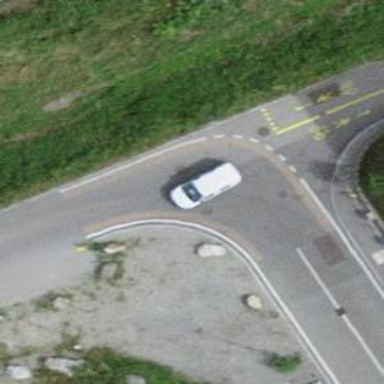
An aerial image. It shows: Bollard barrier.